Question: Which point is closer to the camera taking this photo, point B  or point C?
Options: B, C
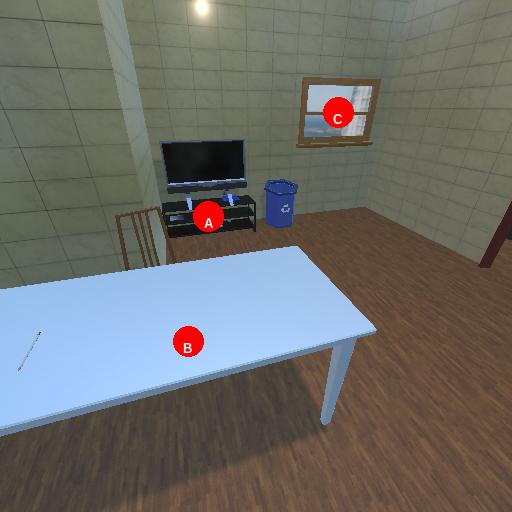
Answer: B